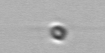
Label: flagellate